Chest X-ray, PA view. Patient: 49 years old, sex F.
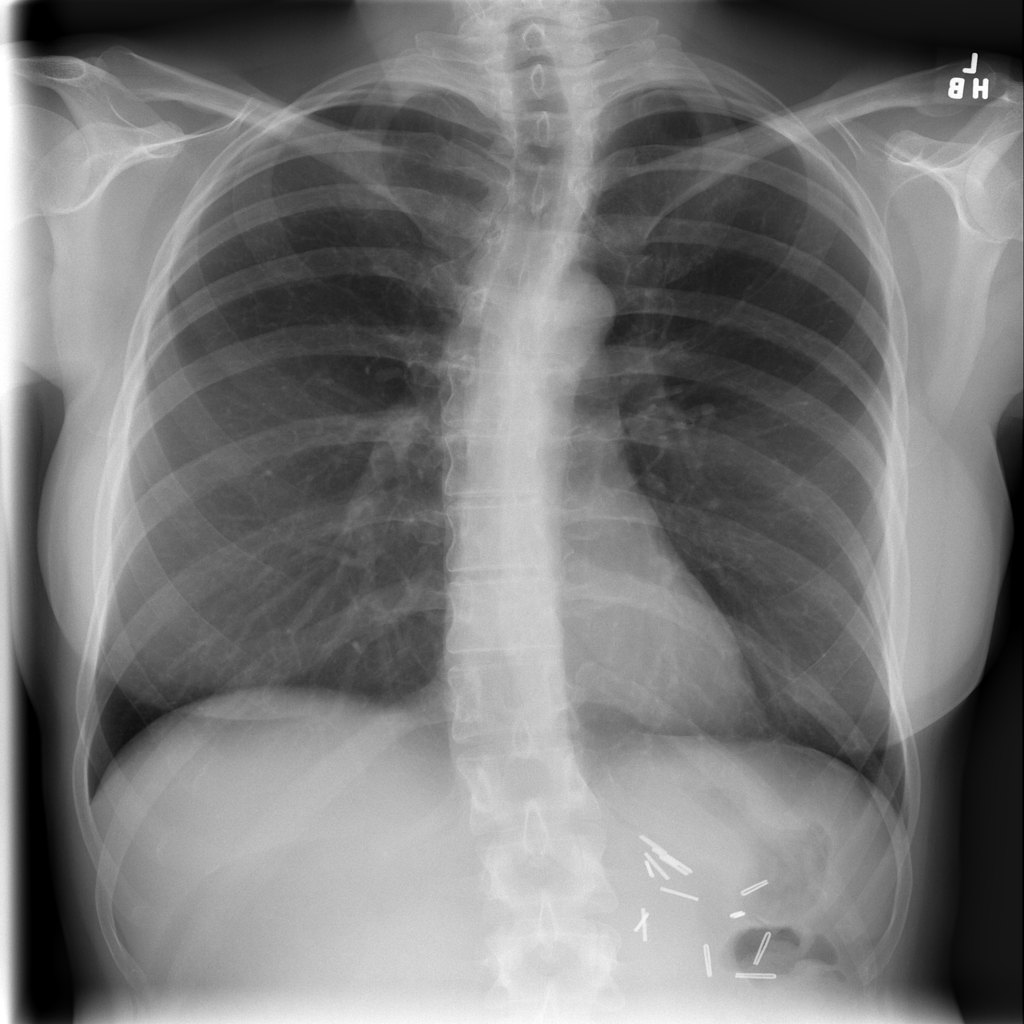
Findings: No Finding